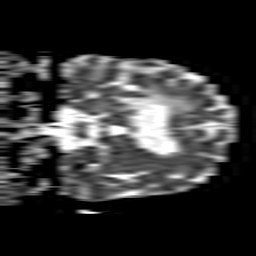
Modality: ADC
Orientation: coronal
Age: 65
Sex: female
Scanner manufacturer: philips
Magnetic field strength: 1.5 T
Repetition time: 3.393 s
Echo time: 0.06922 s